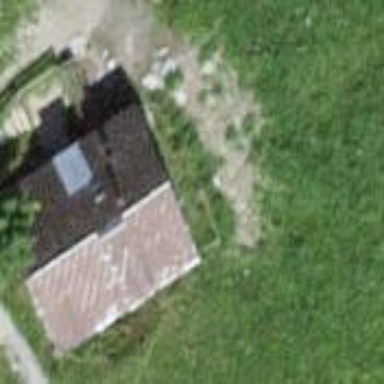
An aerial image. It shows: Hut.